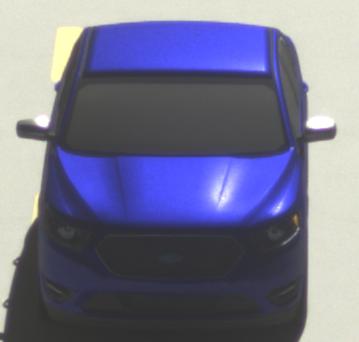
Make: Ford
Model: Taurus
Detailed model: SHO
Model produced from: 2012
Model produced until: 2019
Doors: 4
Color: blue
Road condition: dry road
Daytime: midday
Contrast: high contrast